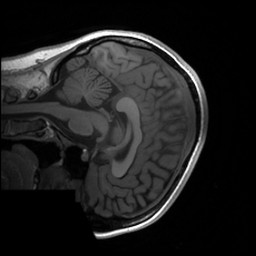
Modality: T1w
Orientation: sagittal
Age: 24
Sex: female
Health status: healthy